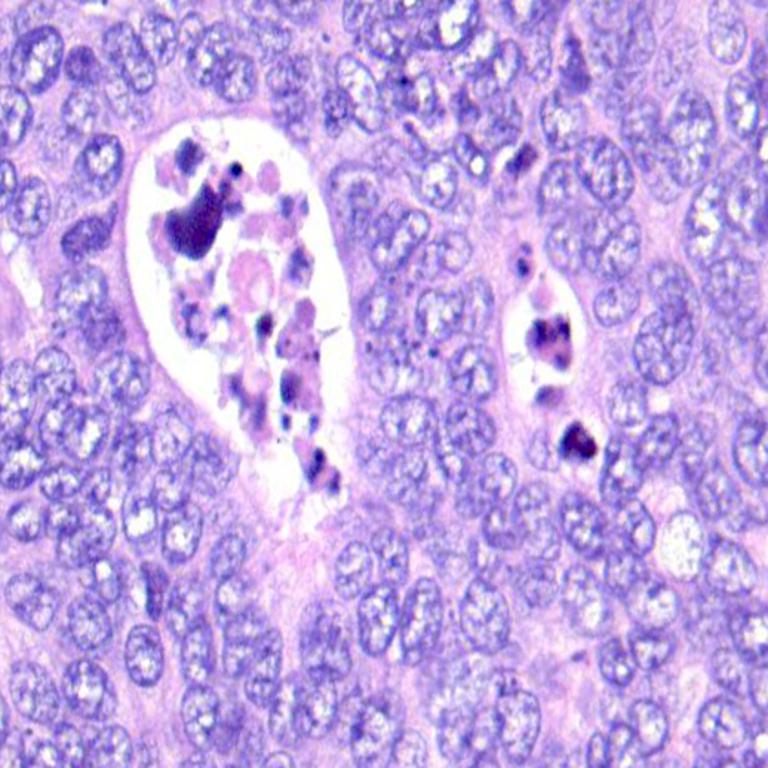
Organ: colon
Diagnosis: adenocarcinomas